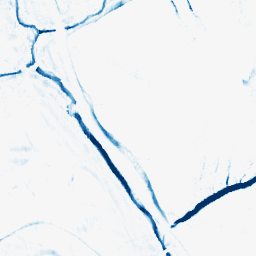
Category: morphological
Decomposition family: morphological_rect
Decomposition parameters: operation: closing
width: 5
height: 10
Upsampling method: sinc_blackman
Upsampling parameters: scale: 4
kernel_size: 16
Upsampling scale: 4